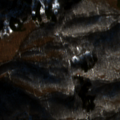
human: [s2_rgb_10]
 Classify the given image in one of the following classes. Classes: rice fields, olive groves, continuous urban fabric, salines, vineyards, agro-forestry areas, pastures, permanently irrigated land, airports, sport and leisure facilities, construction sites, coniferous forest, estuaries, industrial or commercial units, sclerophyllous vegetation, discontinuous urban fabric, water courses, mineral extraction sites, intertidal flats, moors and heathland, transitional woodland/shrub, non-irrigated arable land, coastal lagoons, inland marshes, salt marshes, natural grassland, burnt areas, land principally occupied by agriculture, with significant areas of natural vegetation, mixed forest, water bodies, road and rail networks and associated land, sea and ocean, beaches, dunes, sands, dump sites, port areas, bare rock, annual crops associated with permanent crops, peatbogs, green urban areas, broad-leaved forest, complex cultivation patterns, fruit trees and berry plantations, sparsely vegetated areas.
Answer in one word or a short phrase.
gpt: broad-leaved forest